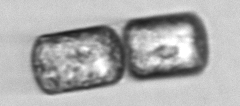
Label: Lauderia_annulata